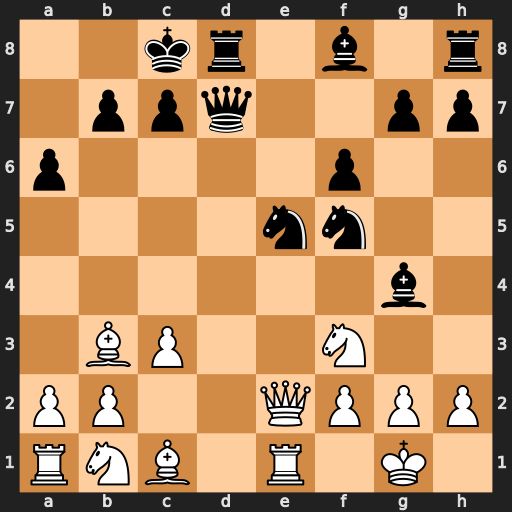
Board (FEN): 2kr1b1r/1ppq2pp/p4p2/4nn2/6b1/1BP2N2/PP2QPPP/RNB1R1K1
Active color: w
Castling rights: -
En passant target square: -
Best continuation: Nxe5 Bxe2 Nxd7